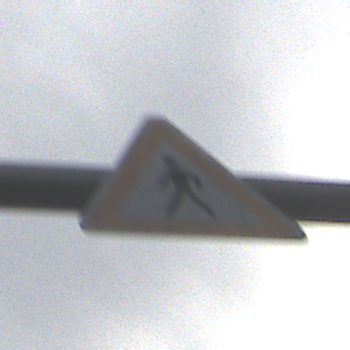
Verkehrszeichen: FussgaengerRechts
Umgebung: Outdoor, RoadRail
Tageszeit: MorningAfternoon
Wetter: PartlyCloudy
Licht: Natural
Jahreszeit: NotSpecified
Kontrast: LowContrast